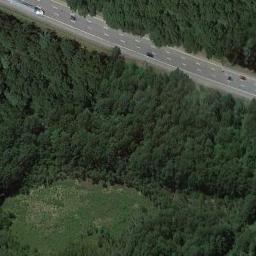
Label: freeway